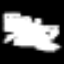
Label: chair